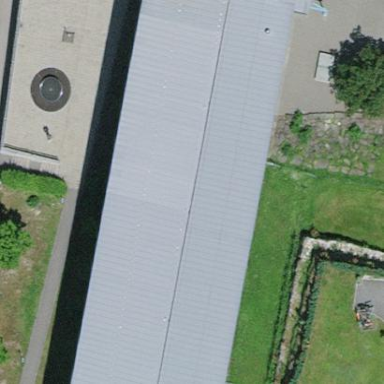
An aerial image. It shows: School building.